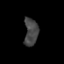
Tissue: prostate
Cell type: T cells
Senescence score: 0.7213
Nuclear area (px): 370
Mean DAPI intensity: 69.289